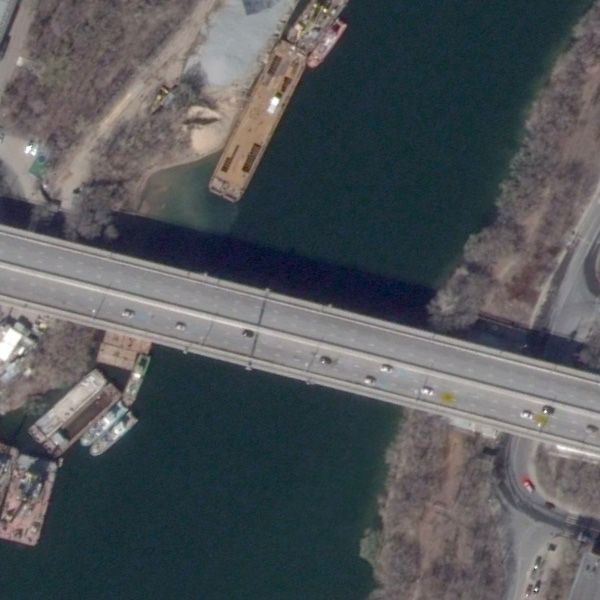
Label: Bridge